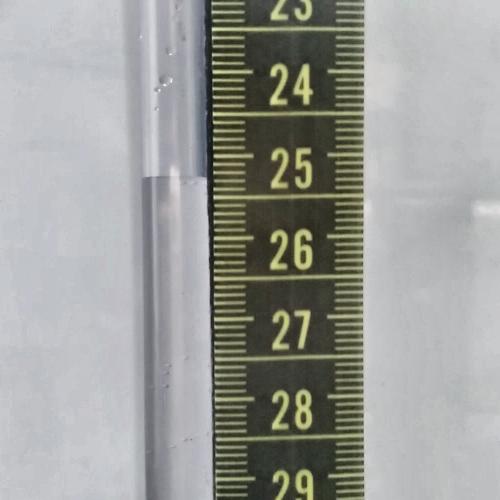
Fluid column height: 25.3 cm